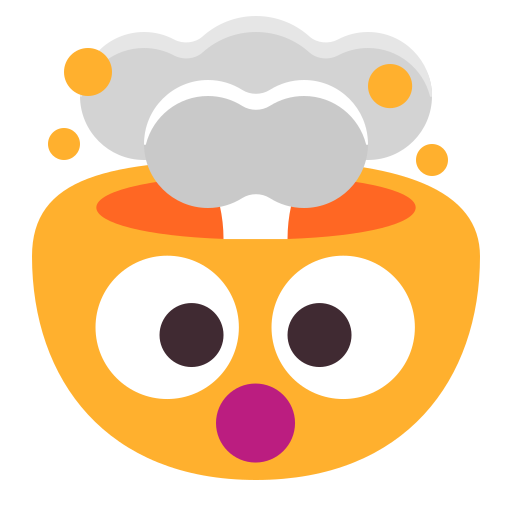
exploding head flat